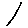
Label: line